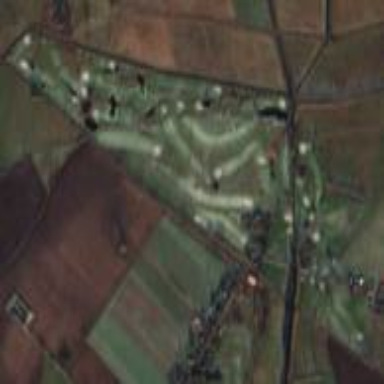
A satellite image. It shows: Golf course surrounded by greenery.